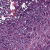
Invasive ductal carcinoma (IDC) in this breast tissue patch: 0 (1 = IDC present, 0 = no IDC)